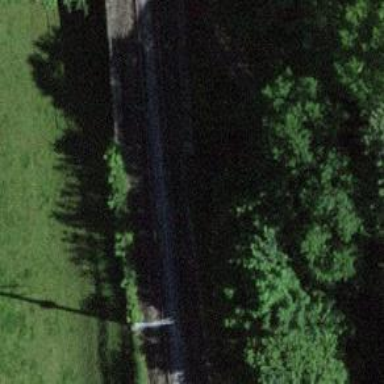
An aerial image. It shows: Railway bridge with electrified contact lines.